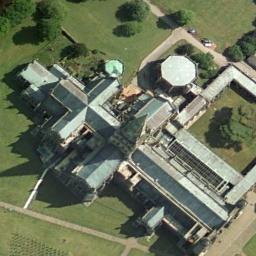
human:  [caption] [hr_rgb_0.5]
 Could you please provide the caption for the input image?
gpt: A church with a gray roof, The main house of the church has a cross-shaped roof, And there are many roads and trees and lawns around the church .

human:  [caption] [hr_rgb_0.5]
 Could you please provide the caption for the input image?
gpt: This is a church with a cross on the left and a square on the right .

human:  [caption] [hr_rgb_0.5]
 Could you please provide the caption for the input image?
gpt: The church with a tower and the rest of the church has two cross-shaped sloping roofs .

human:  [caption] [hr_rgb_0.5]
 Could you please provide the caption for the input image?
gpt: There is a church in the middle of the grass .

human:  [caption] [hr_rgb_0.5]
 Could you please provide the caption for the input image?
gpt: There are many trees near the church .